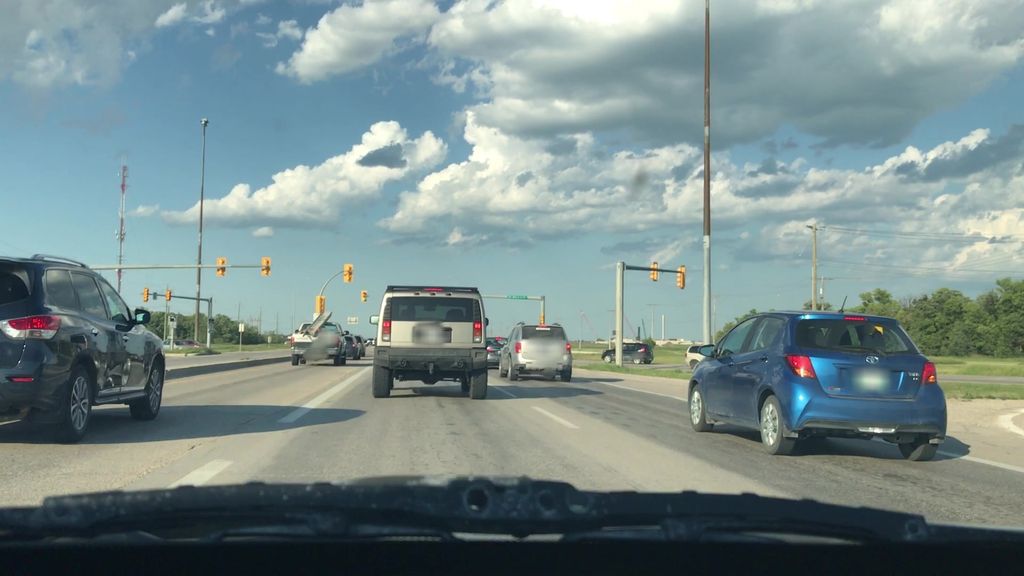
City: winnipeg